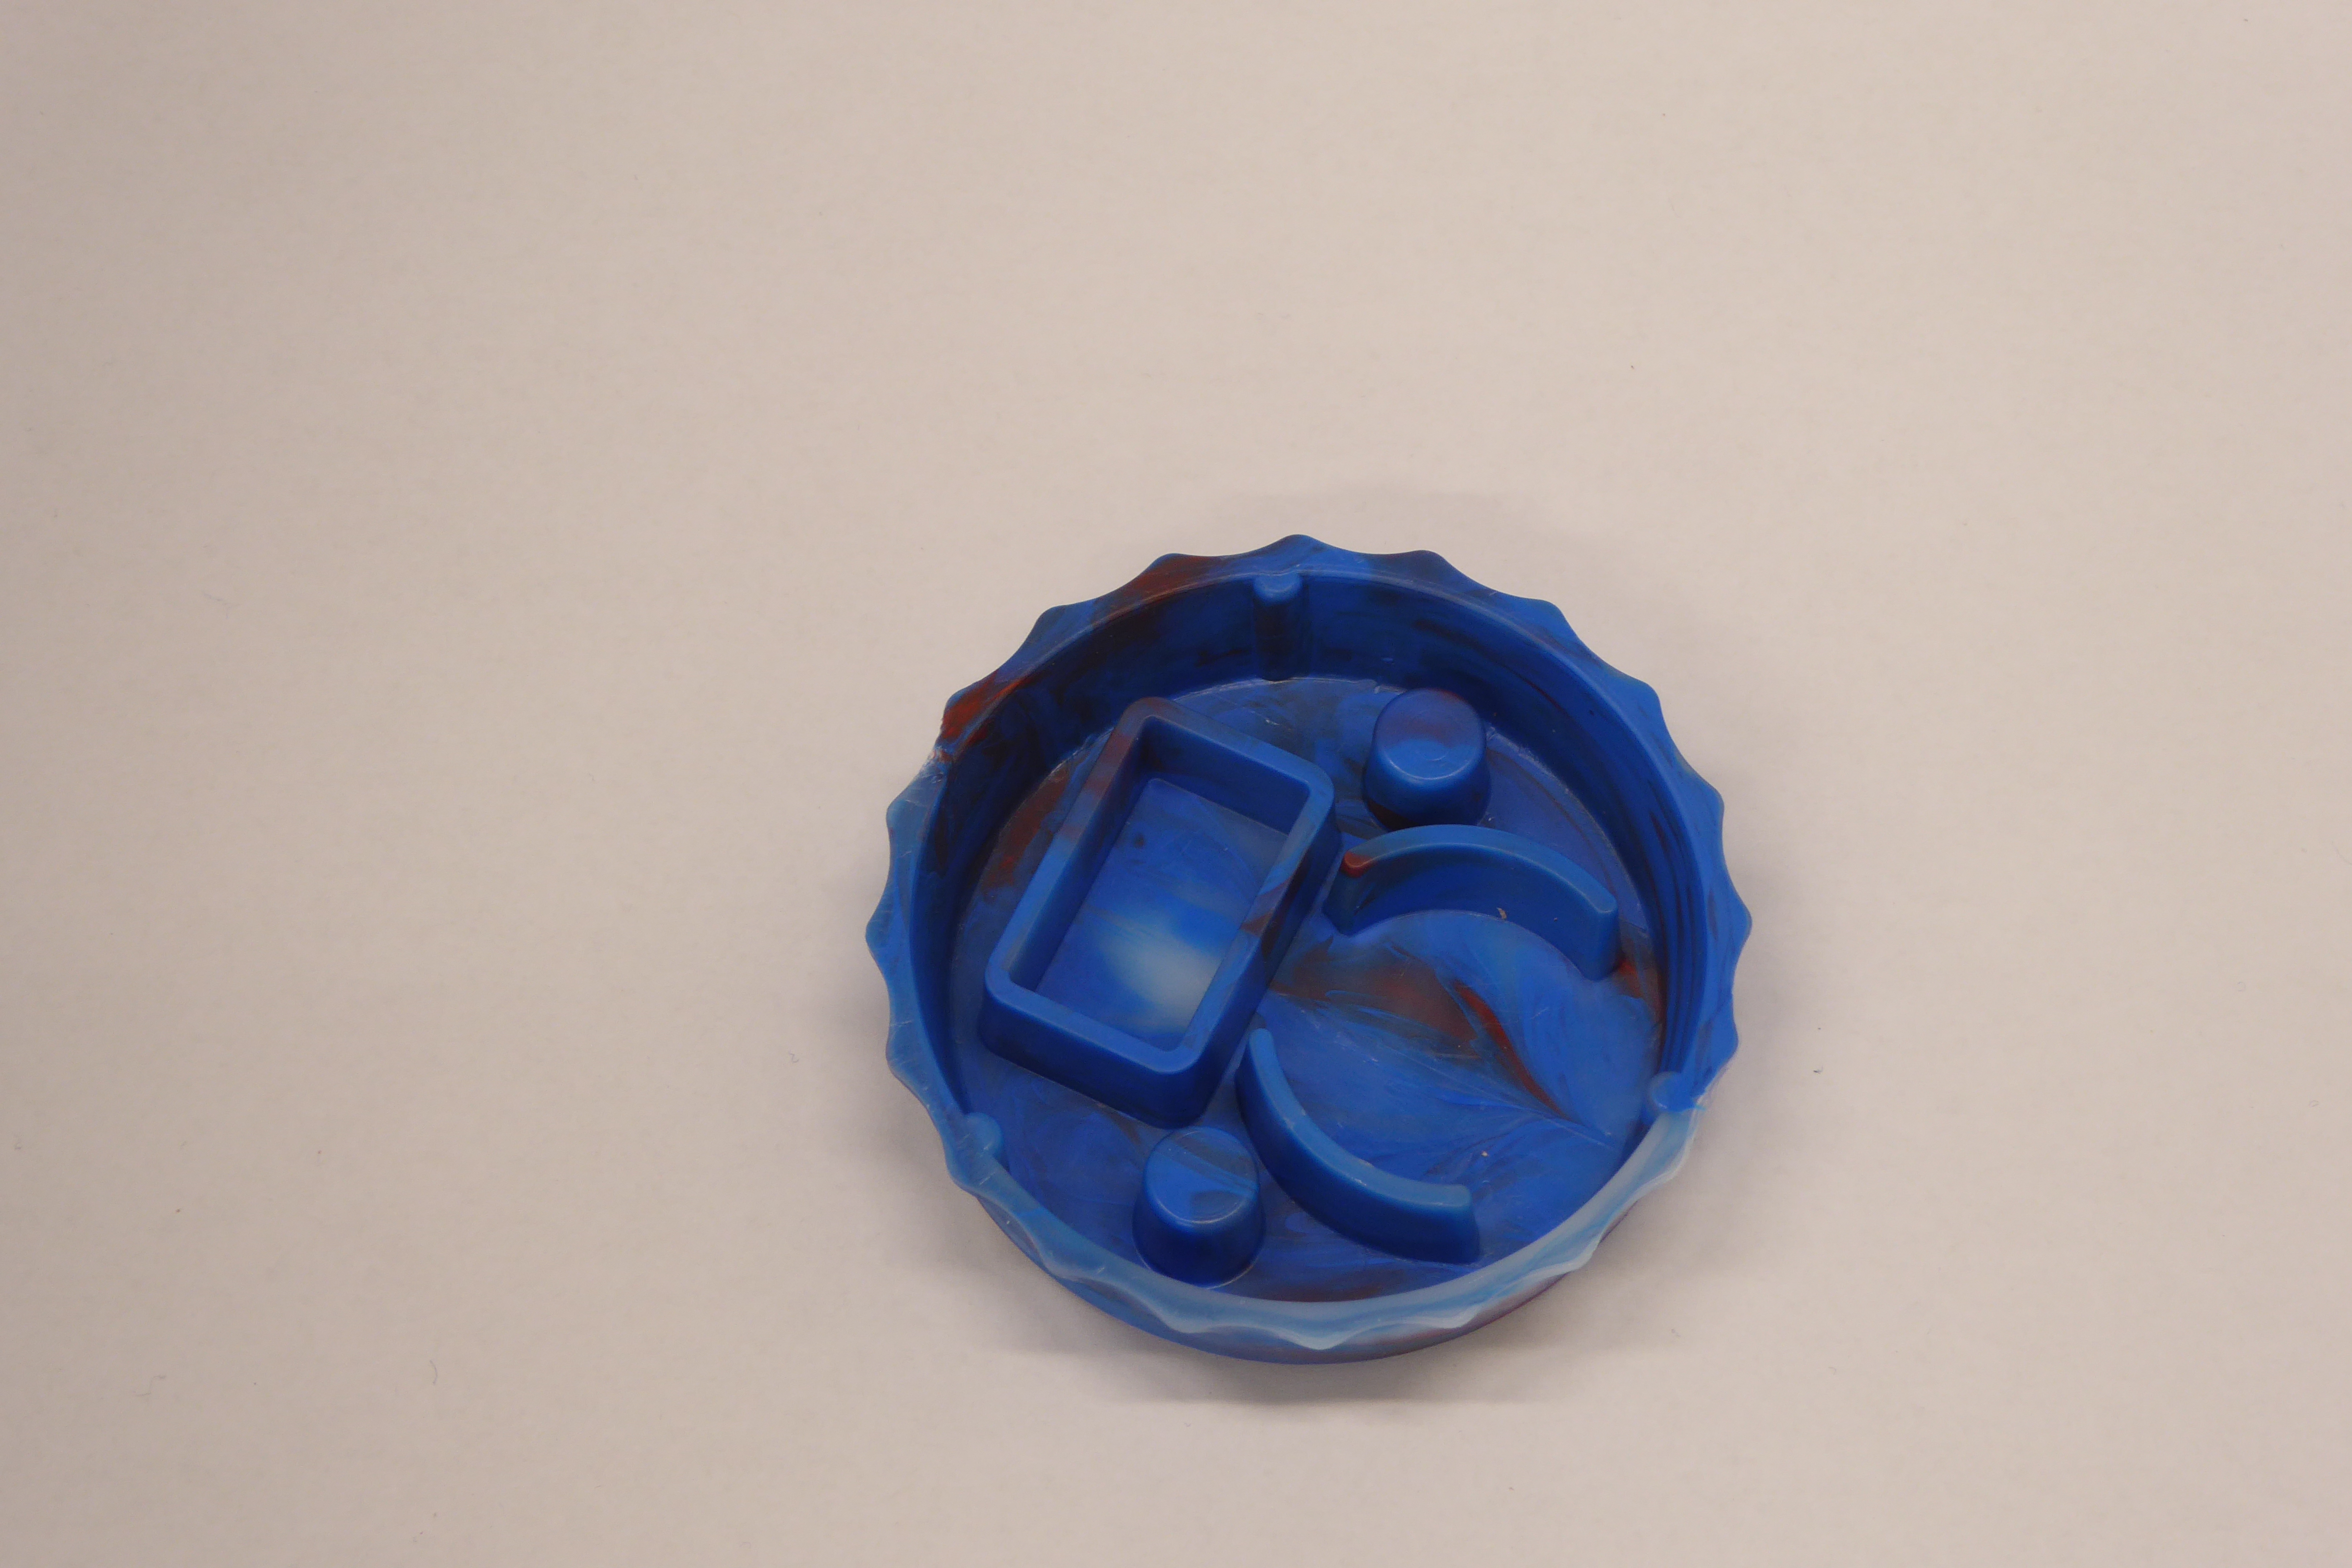
Label: Bottle Opener - Cover